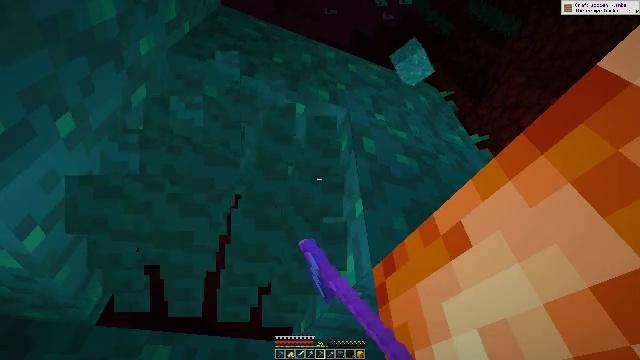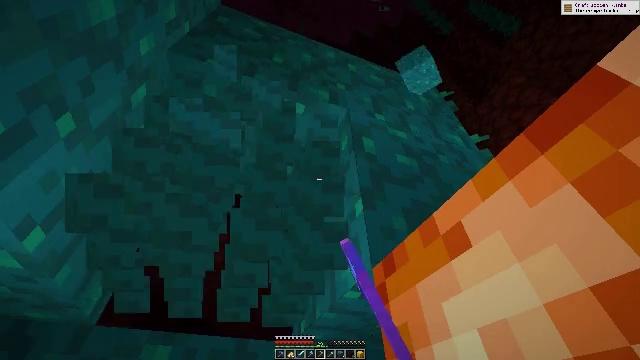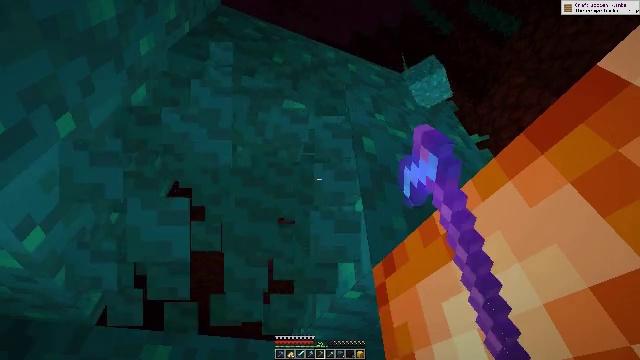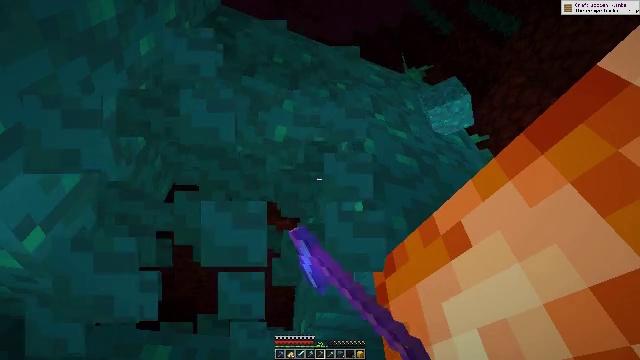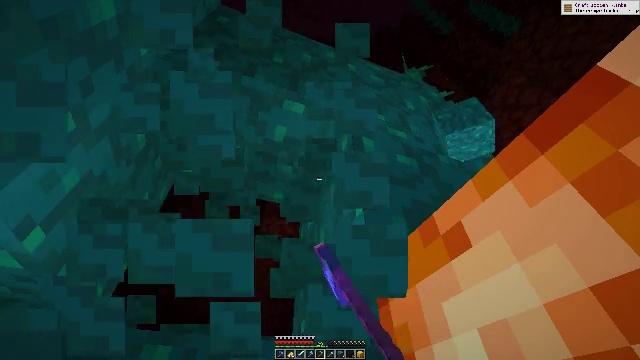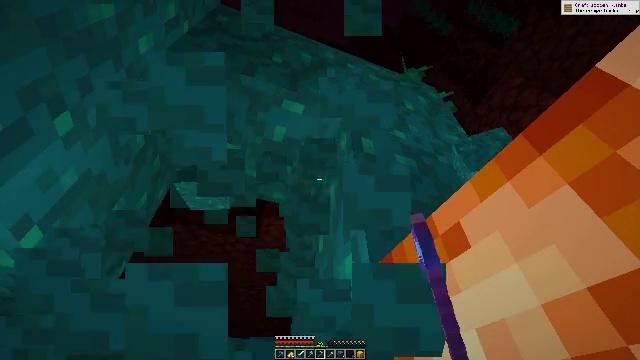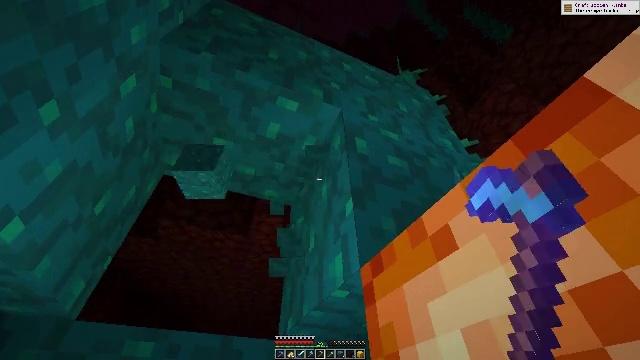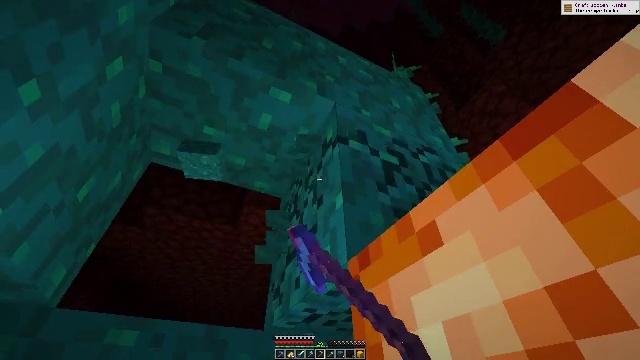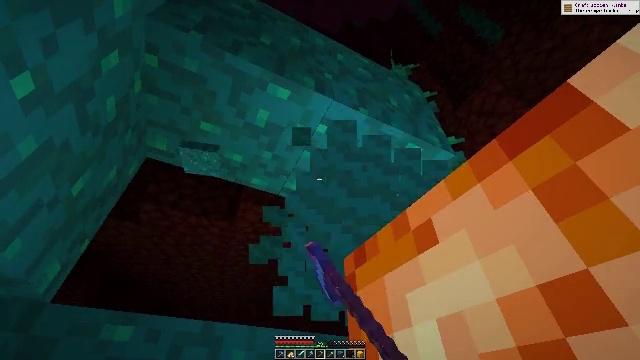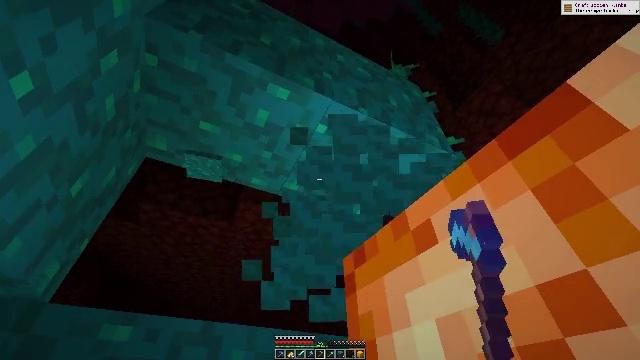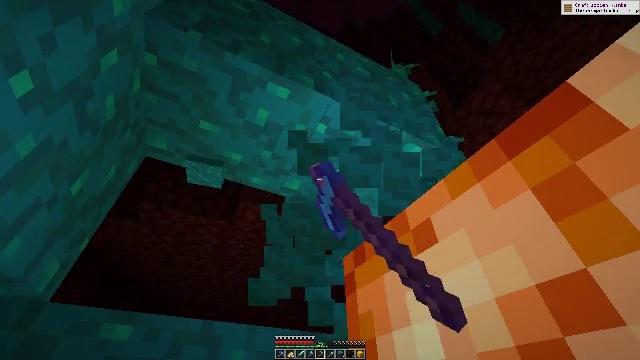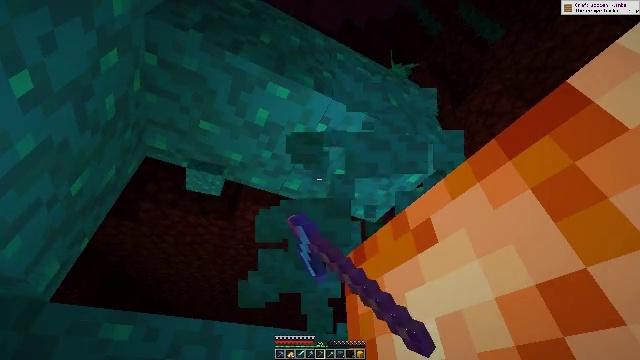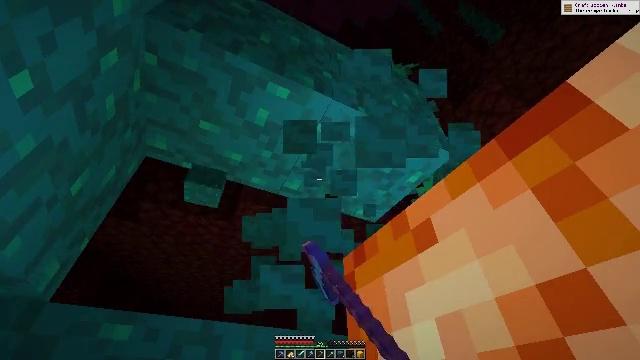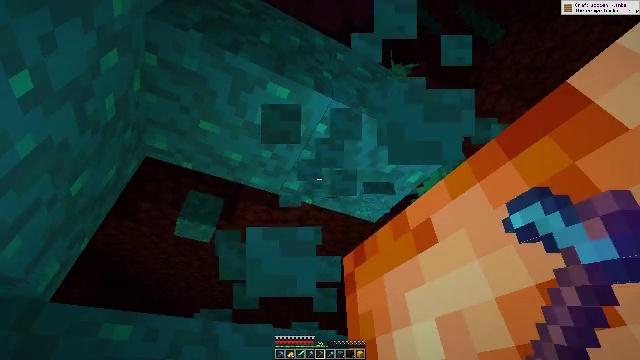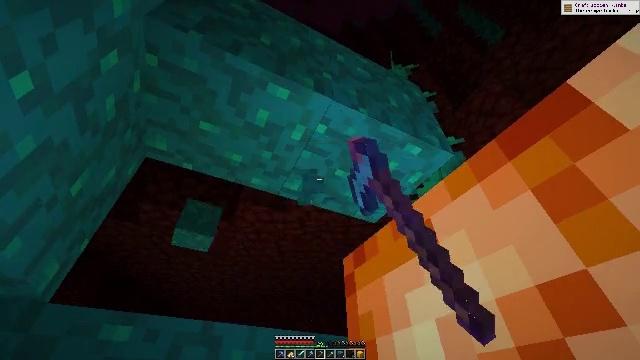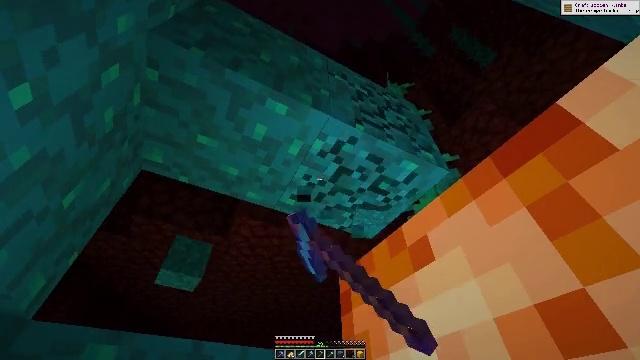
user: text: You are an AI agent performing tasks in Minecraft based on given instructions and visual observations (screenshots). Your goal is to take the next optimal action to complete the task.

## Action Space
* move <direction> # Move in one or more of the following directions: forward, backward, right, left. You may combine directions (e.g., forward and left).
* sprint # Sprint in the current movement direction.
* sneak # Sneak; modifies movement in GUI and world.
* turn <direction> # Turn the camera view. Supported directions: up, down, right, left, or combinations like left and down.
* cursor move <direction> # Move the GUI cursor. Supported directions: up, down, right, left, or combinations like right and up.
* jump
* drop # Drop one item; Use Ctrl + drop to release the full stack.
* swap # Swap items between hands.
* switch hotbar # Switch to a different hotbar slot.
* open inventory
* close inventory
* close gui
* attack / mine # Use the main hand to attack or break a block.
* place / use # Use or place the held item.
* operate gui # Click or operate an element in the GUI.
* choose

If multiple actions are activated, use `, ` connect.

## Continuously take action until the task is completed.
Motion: motion action
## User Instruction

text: Collect warped wart block.
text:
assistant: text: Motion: attack / mine
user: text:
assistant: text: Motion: attack / mine
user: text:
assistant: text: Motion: attack / mine
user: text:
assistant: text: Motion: attack / mine
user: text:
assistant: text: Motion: attack / mine
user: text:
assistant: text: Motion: turn right, attack / mine
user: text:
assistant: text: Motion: turn right and down, attack / mine
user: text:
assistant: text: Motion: attack / mine
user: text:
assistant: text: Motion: attack / mine
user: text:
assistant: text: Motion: attack / mine
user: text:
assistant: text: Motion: attack / mine
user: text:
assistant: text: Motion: attack / mine
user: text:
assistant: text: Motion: attack / mine
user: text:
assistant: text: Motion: attack / mine
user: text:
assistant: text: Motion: turn right and up, attack / mine
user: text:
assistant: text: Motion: turn up, attack / mine
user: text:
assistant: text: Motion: attack / mine
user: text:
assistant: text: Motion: attack / mine
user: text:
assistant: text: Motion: attack / mine
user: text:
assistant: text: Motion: attack / mine
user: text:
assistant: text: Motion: attack / mine
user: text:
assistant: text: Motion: turn left and up, attack / mine
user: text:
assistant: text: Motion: turn left and up, attack / mine
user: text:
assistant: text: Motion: turn left, attack / mine
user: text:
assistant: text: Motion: attack / mine
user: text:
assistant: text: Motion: attack / mine
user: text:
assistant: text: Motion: attack / mine
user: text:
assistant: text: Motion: attack / mine
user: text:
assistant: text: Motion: turn left and down, attack / mine
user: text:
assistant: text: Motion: turn left and down, attack / mine